Question:
I just upgraded form Java 1.7.51 to Java 8 and Eclipse stopped running. I made the changes and explicitly declared the VM (as you can see in the image). It started with an error that VM (2048MB) could not be allocated so I removed the XMX setting.
Is there something I missed? What have I done wrong?
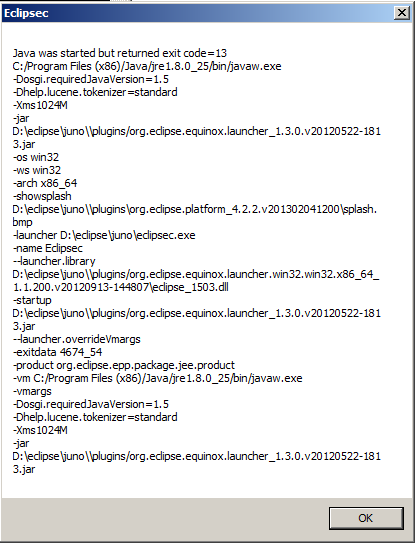
Answer: It looks like you're trying to run the 64-bit version of Eclipse ("...launcher.win32.win32.x86_") with a 32-bit JVM (It's in "Program Files "). Check to make sure you've installed the 64-bit version of Java 8.